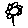
Label: flower